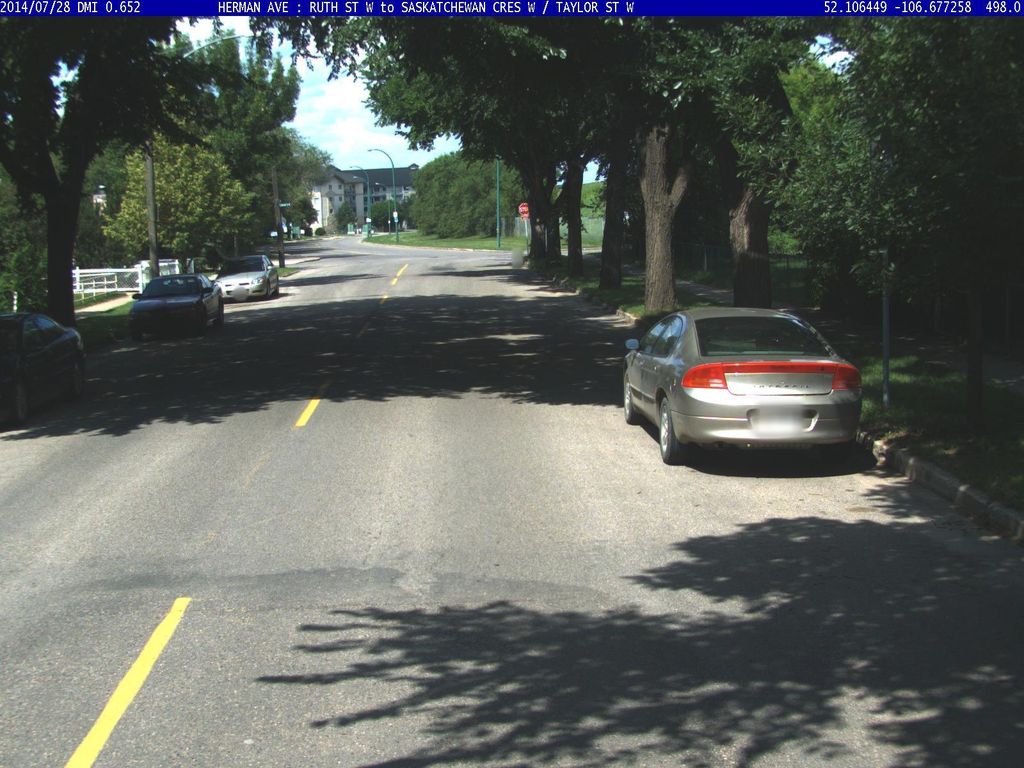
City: saskatoon